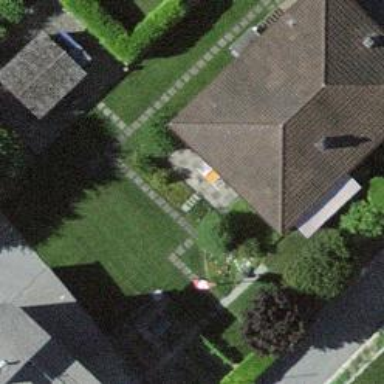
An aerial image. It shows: Hipped roof house.